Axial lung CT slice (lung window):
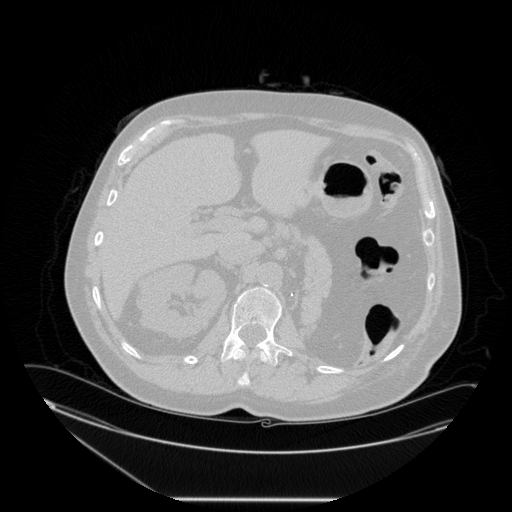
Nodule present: no